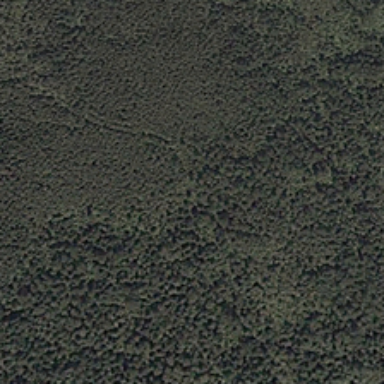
A vast expanse of forest .